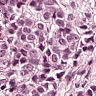
Metastatic tissue present: yes